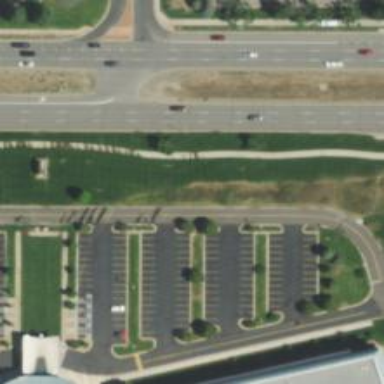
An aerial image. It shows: Parking space.